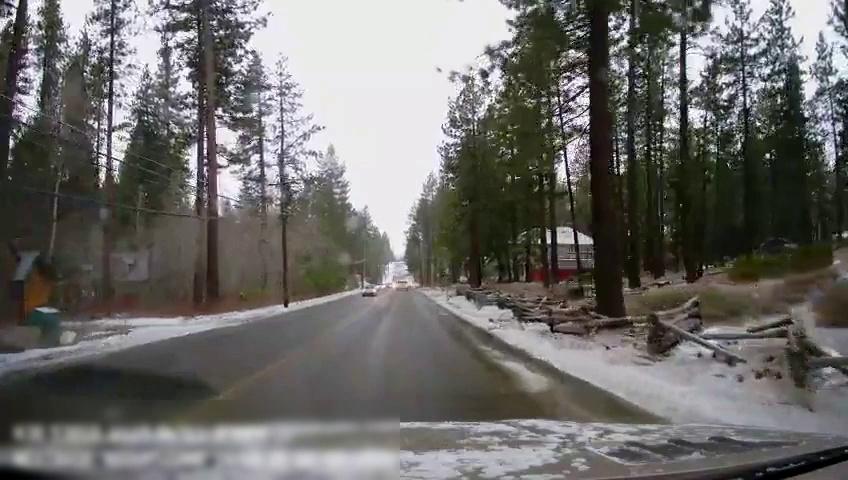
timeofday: Day
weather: Snowy
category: Drivable Space
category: Vehicles | Car